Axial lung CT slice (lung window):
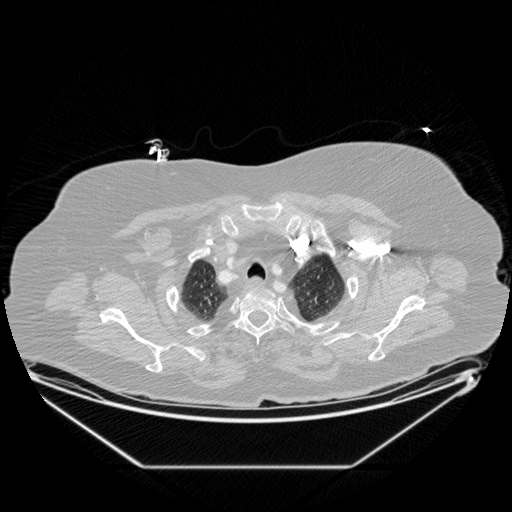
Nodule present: no